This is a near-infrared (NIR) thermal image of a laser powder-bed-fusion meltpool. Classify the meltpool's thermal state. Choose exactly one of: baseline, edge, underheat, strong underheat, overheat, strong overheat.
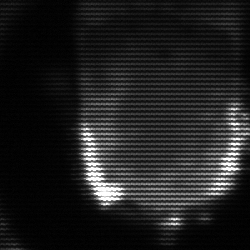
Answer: baseline